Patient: sex M, age 47
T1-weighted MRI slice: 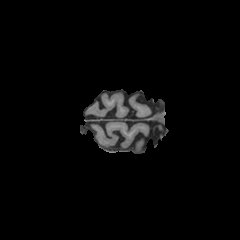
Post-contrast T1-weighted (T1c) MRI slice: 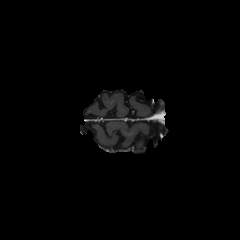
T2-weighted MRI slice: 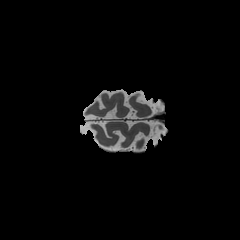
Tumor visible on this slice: no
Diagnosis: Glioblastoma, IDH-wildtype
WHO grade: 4